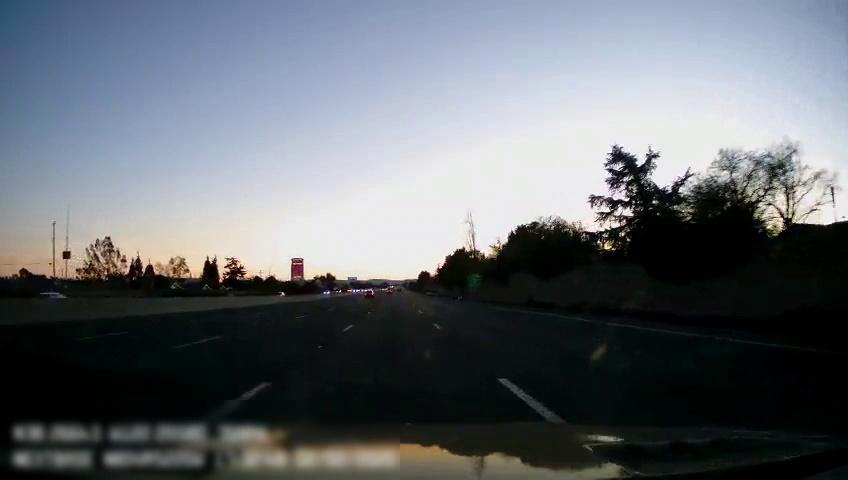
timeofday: Day
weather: Sunny
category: Drivable Space
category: Vehicles | Car
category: Vehicles | SUV
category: Lanes | Current Lane
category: Lanes | Alternate Lane
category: Lanes | Alternate Lane
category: Lanes | Current Lane
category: Lanes | Alternate Lane
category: Traffic | Signs